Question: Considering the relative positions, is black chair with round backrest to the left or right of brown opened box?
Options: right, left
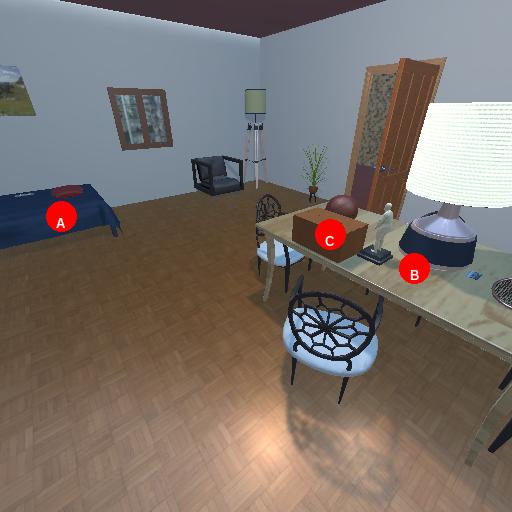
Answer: right